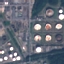
Land use / land cover: Industrial